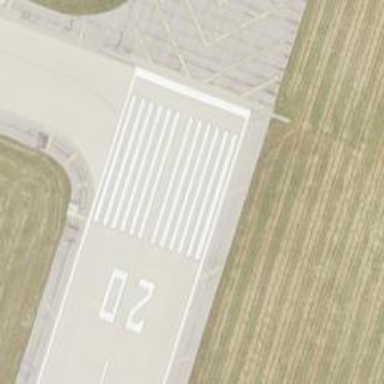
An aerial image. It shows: Asphalt runway at the airport.